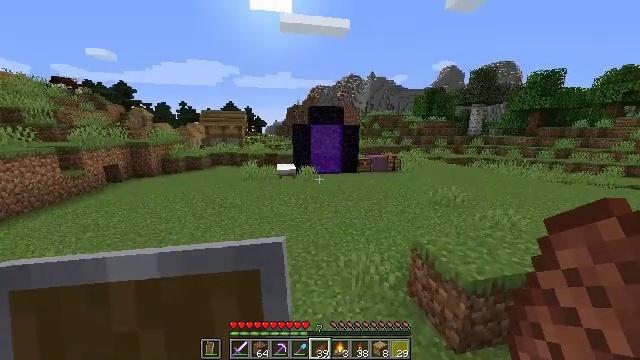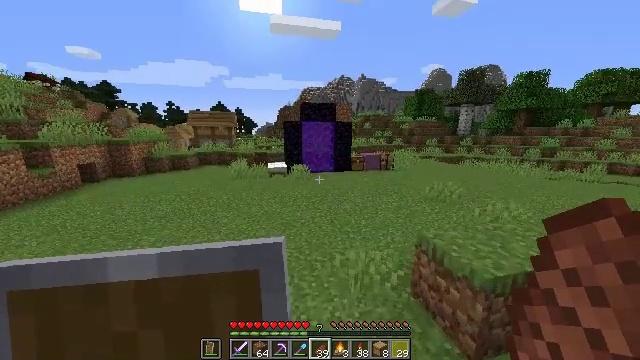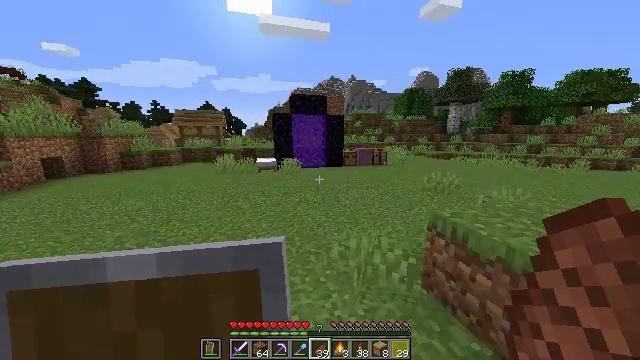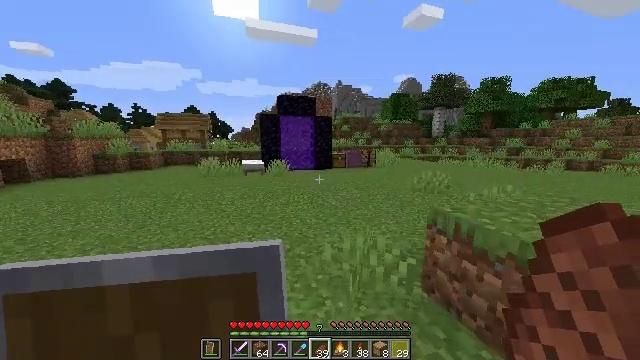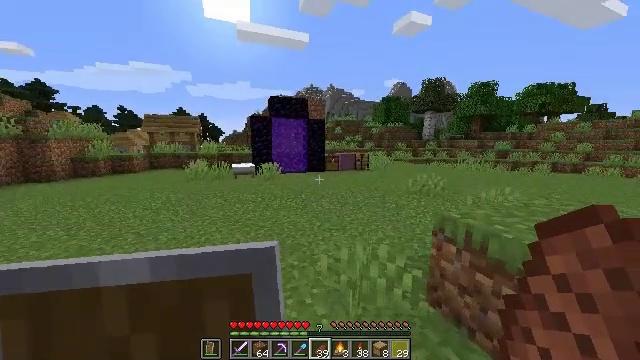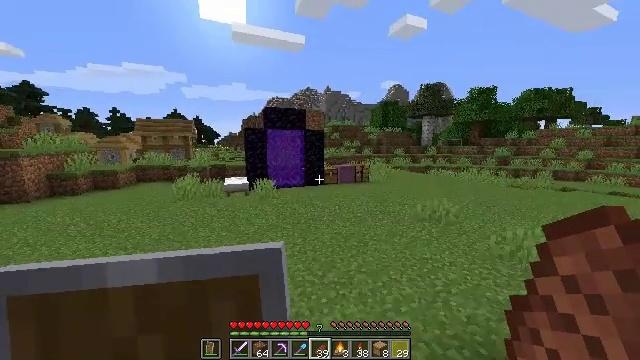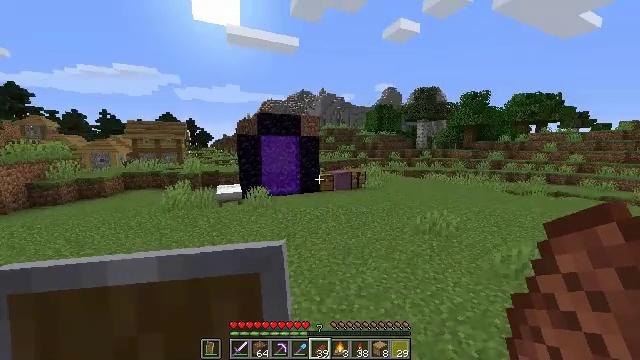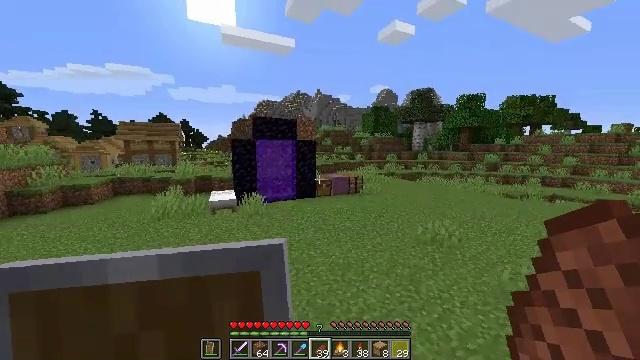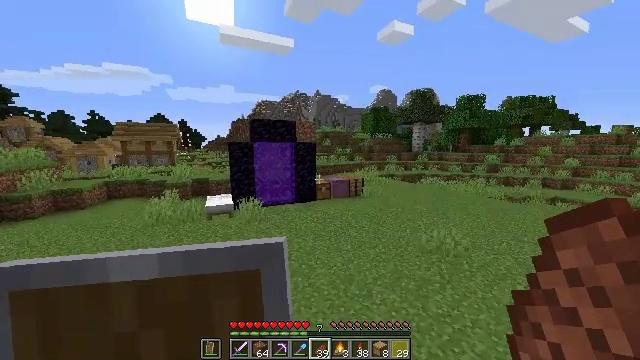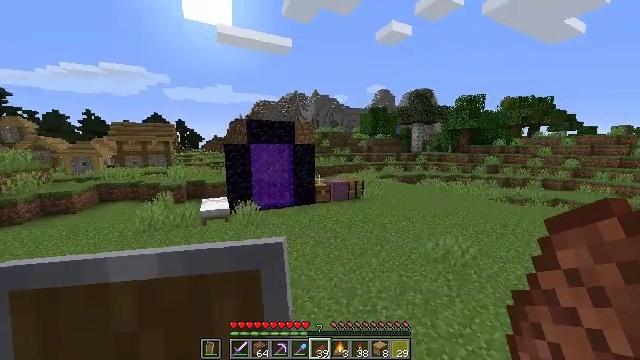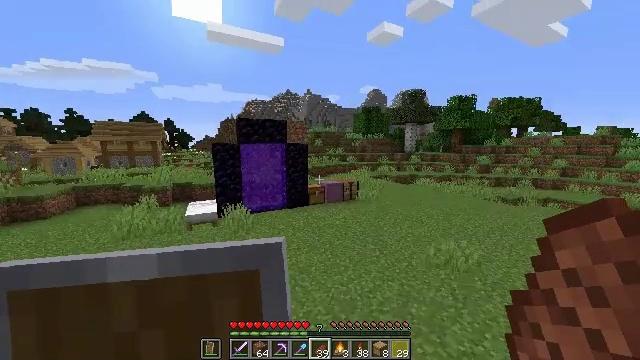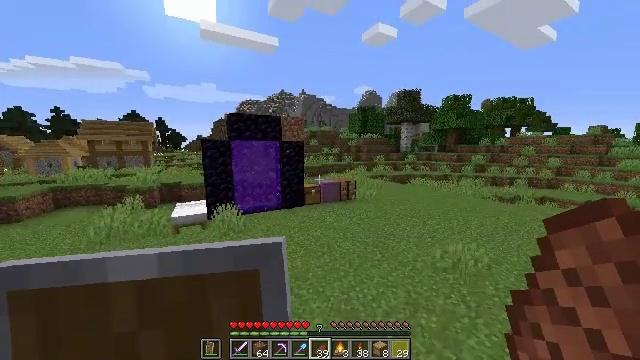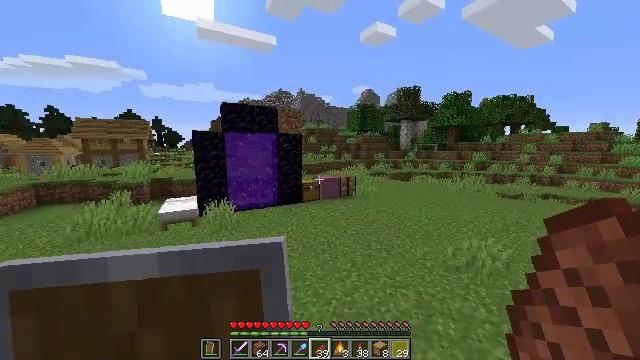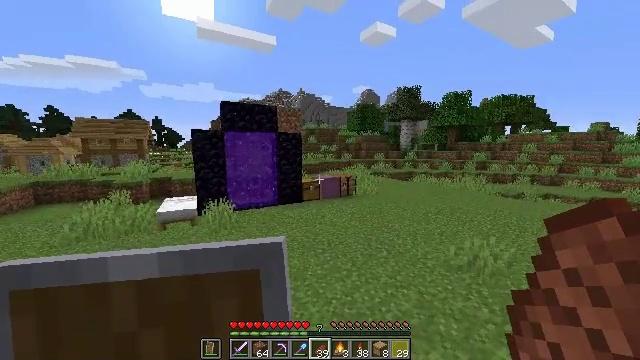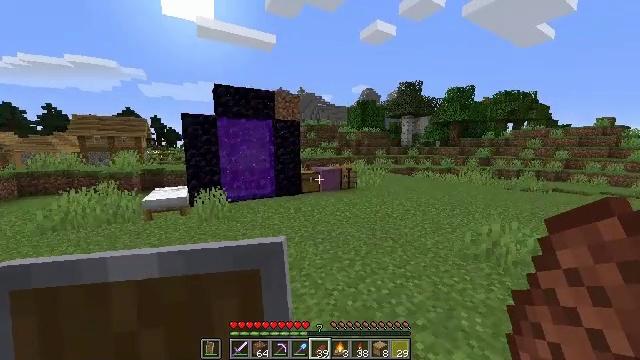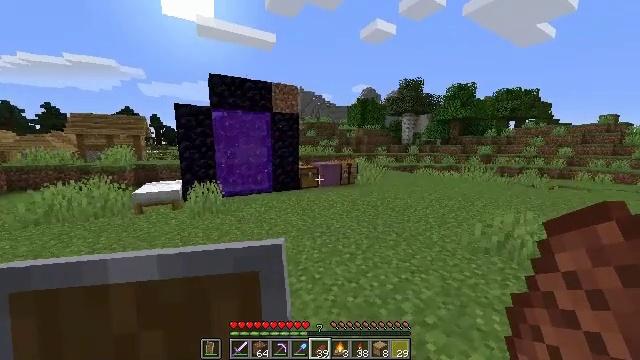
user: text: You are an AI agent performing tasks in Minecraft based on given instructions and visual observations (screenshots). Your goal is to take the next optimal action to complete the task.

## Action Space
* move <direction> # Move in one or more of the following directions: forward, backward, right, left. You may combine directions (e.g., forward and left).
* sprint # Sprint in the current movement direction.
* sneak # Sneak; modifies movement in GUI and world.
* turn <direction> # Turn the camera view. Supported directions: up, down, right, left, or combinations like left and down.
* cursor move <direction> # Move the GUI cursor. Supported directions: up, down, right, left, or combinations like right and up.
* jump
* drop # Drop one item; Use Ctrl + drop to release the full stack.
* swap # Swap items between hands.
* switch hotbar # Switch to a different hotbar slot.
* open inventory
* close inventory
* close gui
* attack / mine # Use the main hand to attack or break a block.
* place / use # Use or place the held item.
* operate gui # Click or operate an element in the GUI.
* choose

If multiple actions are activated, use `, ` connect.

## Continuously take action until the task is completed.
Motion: motion action
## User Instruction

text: Interact with the crafting table to get yellow dye.
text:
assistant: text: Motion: move forward, turn right, jump
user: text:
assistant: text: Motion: move forward, turn right, jump
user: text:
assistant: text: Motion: move forward, turn right and up, jump
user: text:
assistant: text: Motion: move forward, turn right, jump
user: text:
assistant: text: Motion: move forward, jump
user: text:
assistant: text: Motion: move forward, turn right, jump
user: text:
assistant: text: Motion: move forward, turn right, jump
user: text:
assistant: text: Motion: move forward, jump
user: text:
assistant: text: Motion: move forward, jump
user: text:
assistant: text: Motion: move forward, turn right, jump
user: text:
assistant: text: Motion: move forward and move right, turn right, jump
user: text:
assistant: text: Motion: move forward and move right, jump
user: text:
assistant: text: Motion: move forward and move right, jump
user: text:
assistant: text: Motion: move forward and move right, jump
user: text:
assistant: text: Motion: move forward and move right, jump
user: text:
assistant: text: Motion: move forward and move right, jump
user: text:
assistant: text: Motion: move forward and move right, jump
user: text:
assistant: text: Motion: move forward and move right, jump
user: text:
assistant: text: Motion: move forward and move right, jump
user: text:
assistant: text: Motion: move forward and move right, jump
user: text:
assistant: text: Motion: move forward and move right, jump
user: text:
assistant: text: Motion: move forward and move right, jump
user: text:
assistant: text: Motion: move forward
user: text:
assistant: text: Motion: move forward
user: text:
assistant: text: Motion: move forward
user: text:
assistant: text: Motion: move forward
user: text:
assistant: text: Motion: move forward
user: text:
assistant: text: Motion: no_op
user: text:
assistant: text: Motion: no_op
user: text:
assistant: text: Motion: no_op